A time-domain vibration trace from a rotating-machine test bench is shown. Based on the visible evidence, which rotor condition applies: normal, misalignment, unbalance, looseness?
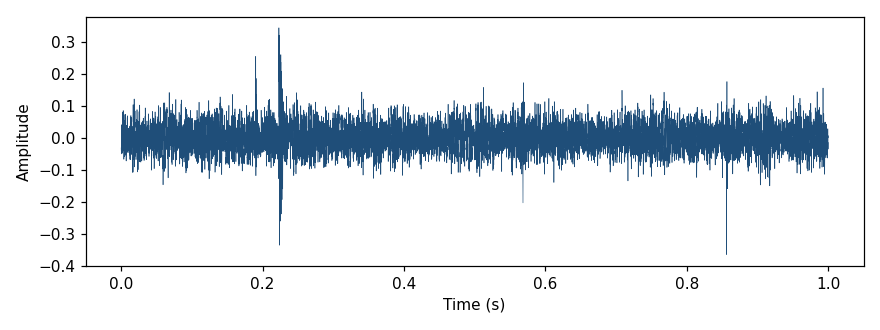
Answer: normal